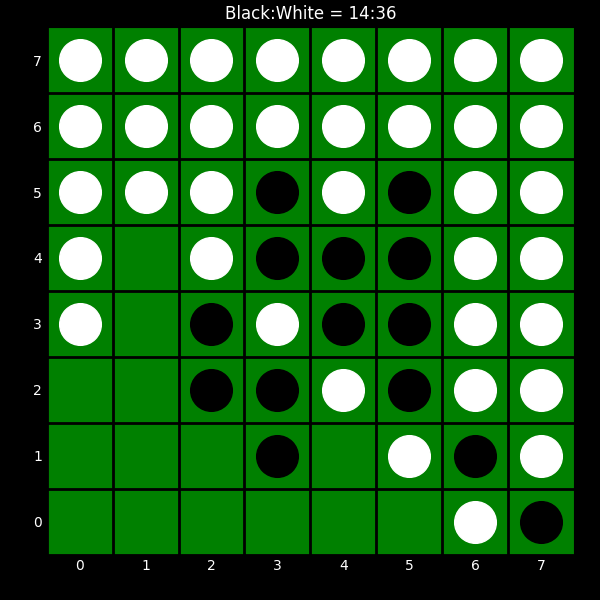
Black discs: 14
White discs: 36